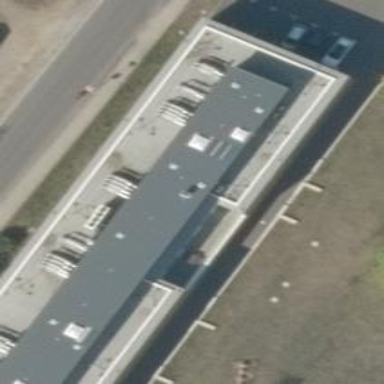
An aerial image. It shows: Commercial building.